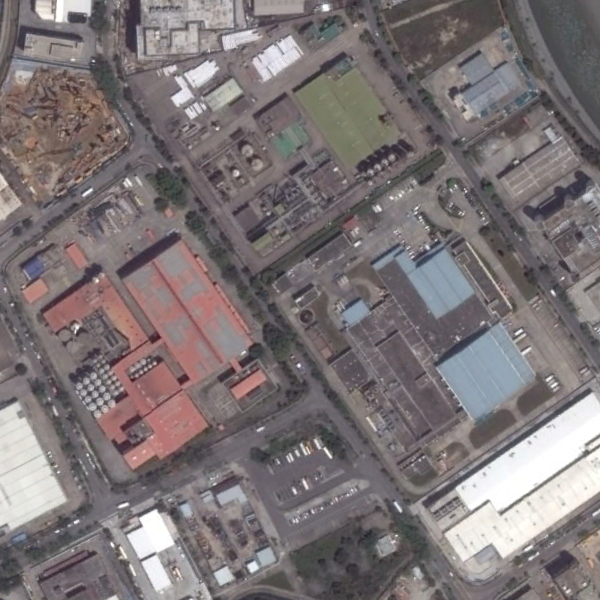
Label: Industrial